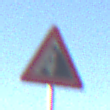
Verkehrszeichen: SteinschlagRechts
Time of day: MorningAfternoon
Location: Outdoor (Urban)
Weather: Clear
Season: NotSpecified
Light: Natural